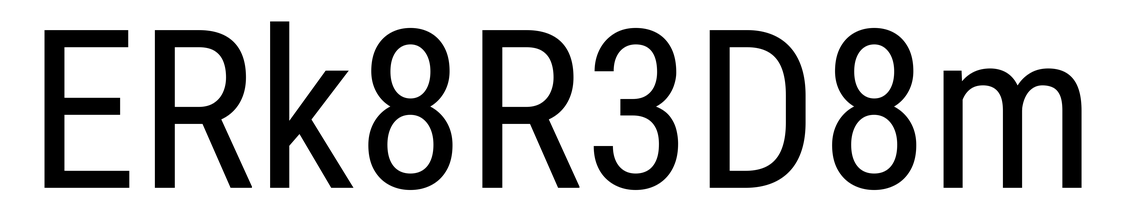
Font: Roboto_Condensed_Regular